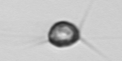
Label: Acanthoica_quattrospina